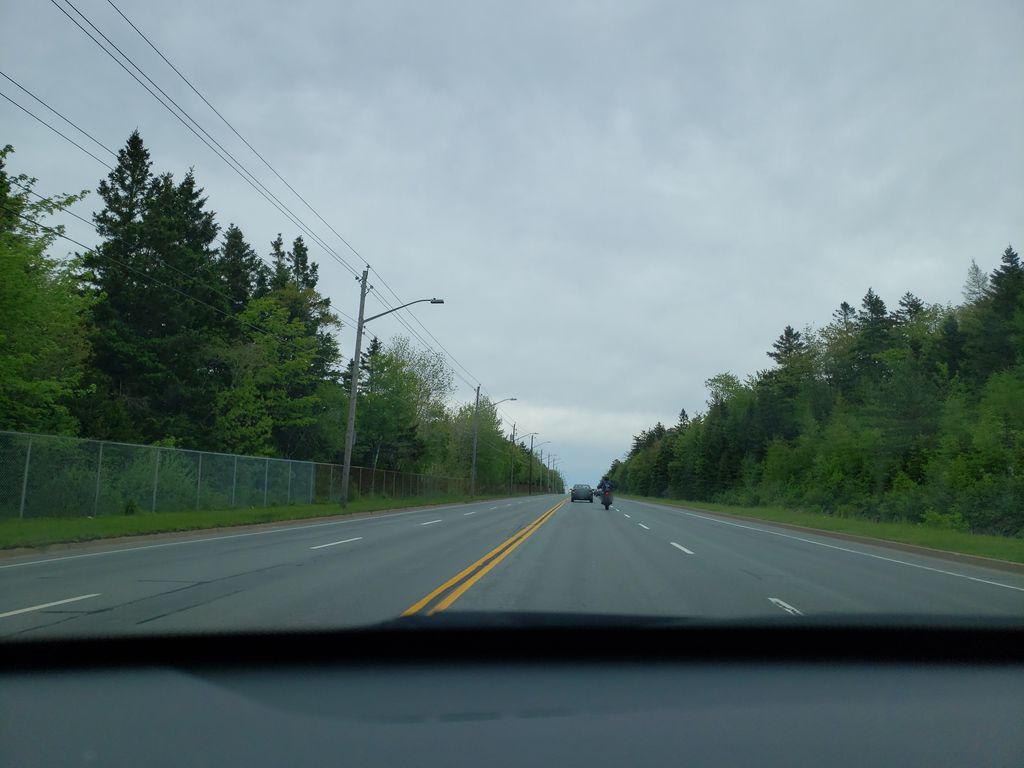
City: halifax